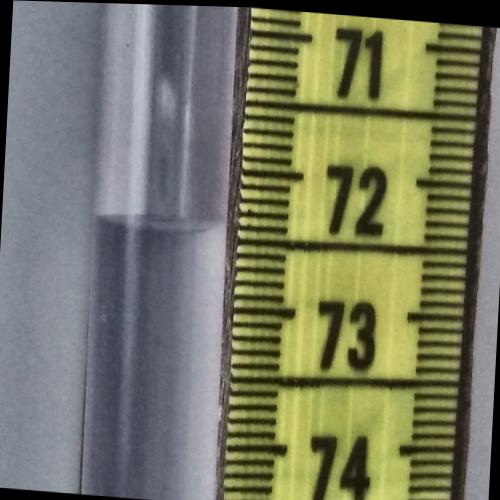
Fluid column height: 72.4 cm